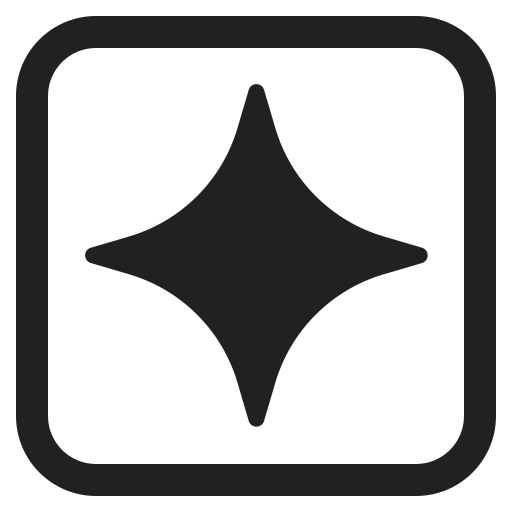
sparkle high contrast